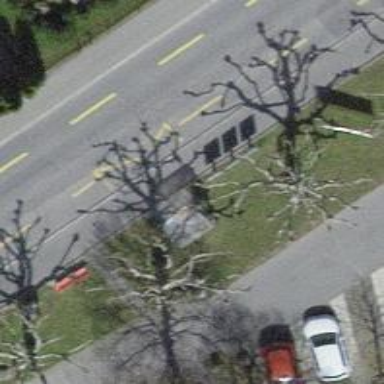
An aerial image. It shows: Bus stop with asphalt surface. The stop includes platform with shelter.